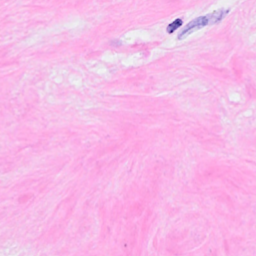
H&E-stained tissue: Breast